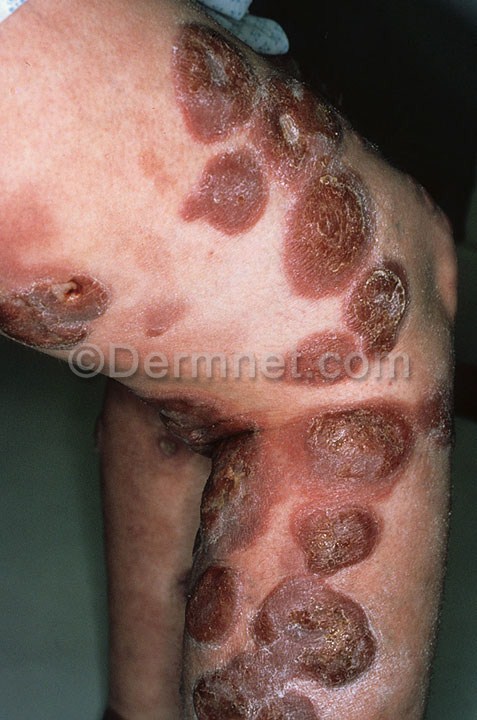
Disease: Actinic Keratosis Basal Cell Carcinoma and other Malignant Lesions